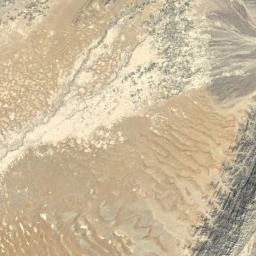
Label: desert